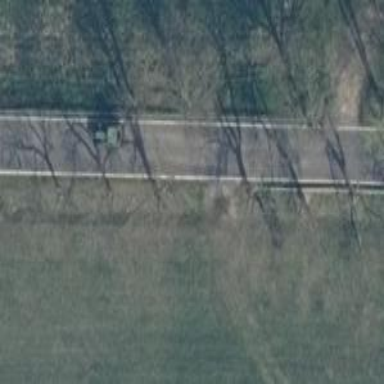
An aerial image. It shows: Secondary road with asphalt surface.